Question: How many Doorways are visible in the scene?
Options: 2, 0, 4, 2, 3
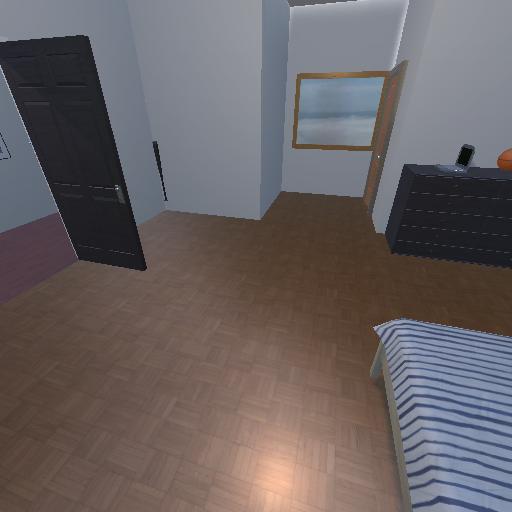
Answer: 2